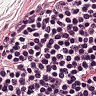
Metastatic tissue present: no